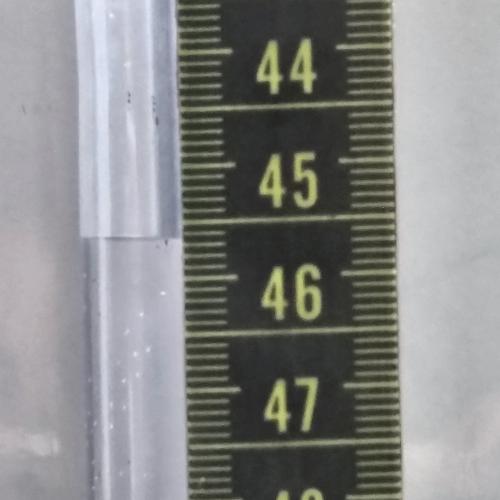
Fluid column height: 45.7 cm